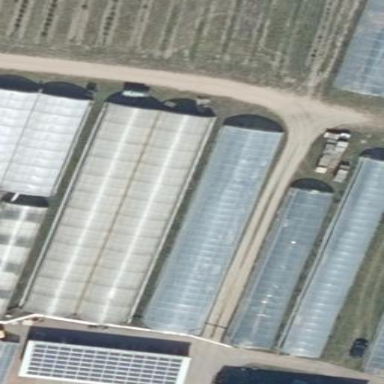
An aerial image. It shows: Greenhouse with round roof oriented along its length.